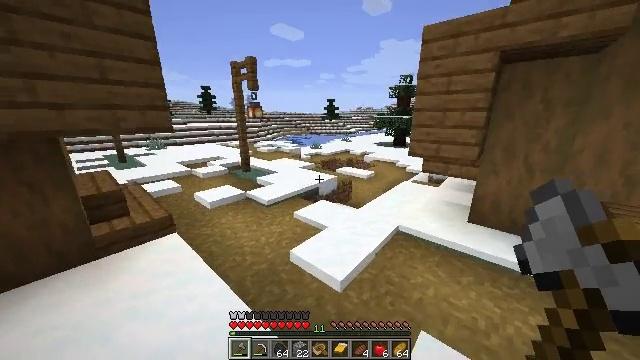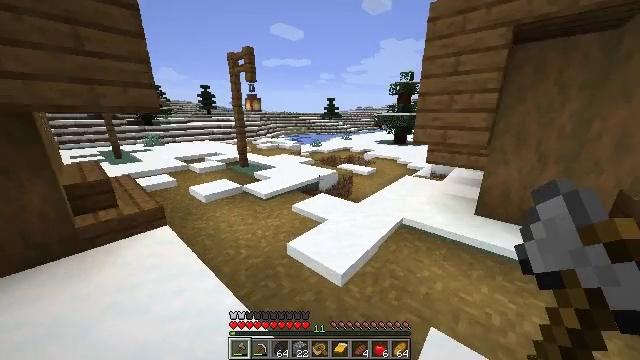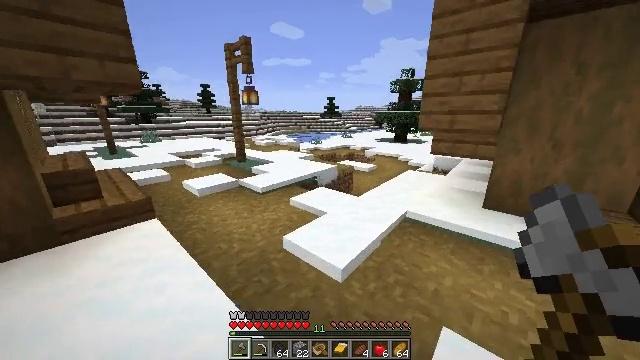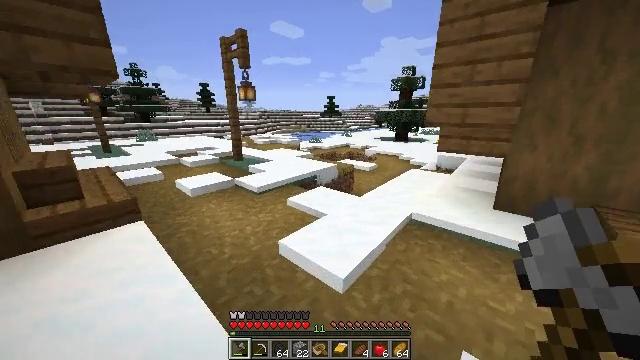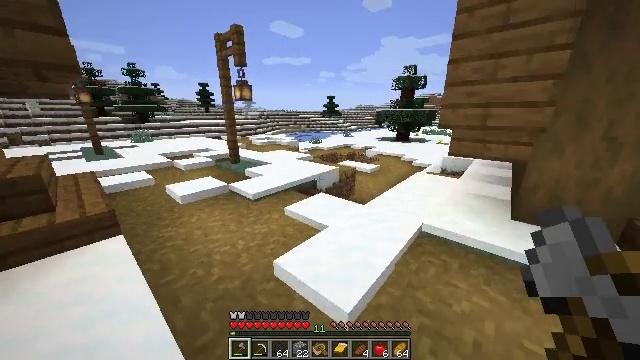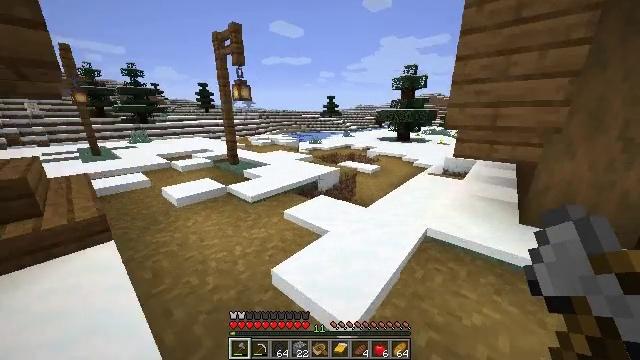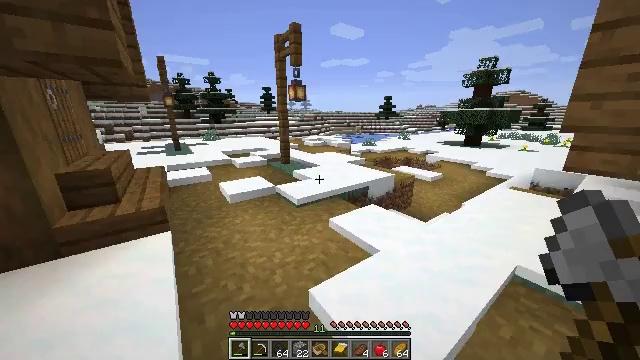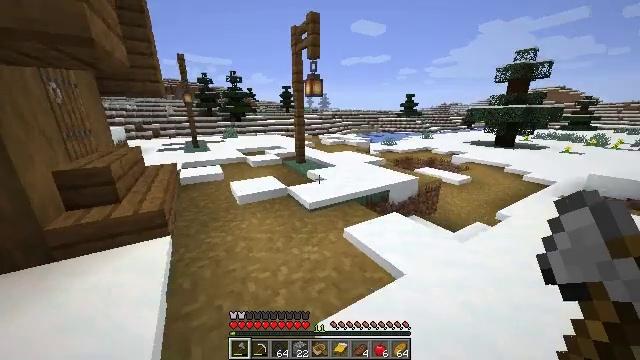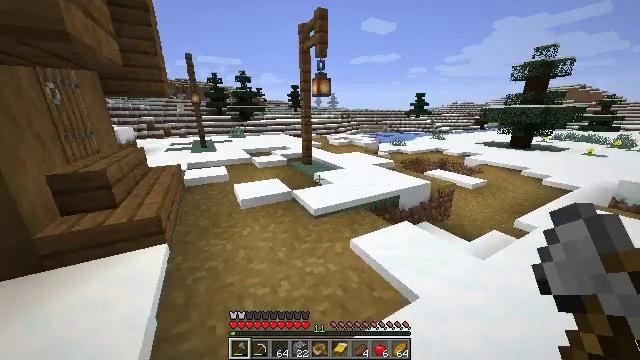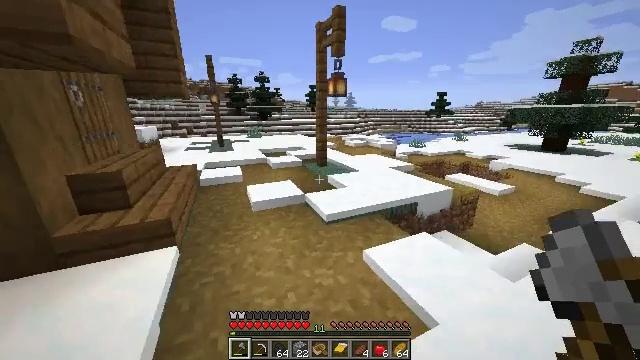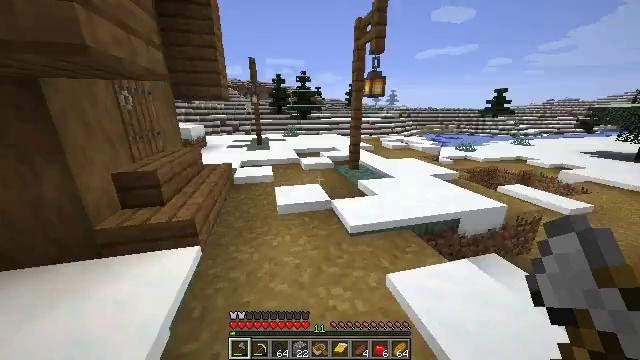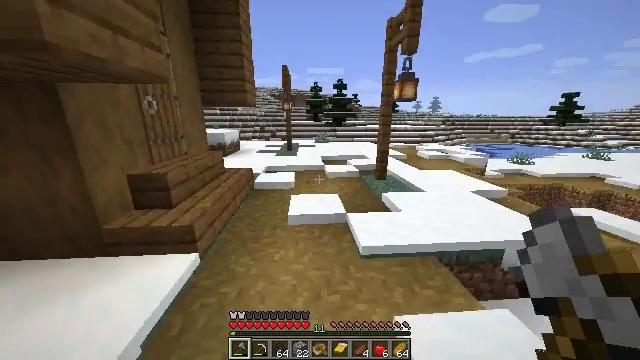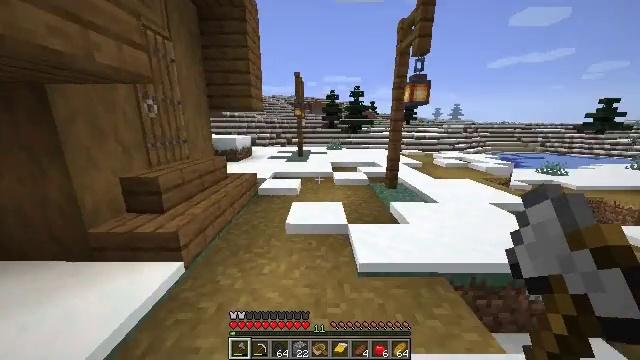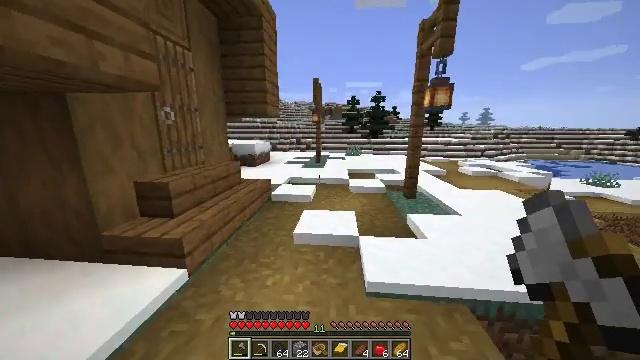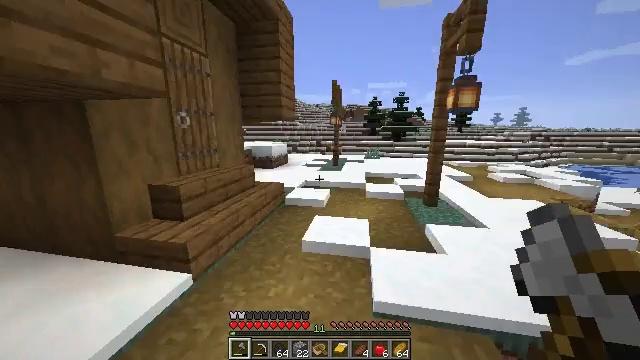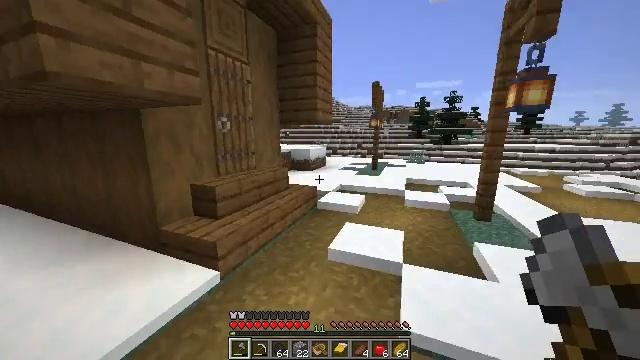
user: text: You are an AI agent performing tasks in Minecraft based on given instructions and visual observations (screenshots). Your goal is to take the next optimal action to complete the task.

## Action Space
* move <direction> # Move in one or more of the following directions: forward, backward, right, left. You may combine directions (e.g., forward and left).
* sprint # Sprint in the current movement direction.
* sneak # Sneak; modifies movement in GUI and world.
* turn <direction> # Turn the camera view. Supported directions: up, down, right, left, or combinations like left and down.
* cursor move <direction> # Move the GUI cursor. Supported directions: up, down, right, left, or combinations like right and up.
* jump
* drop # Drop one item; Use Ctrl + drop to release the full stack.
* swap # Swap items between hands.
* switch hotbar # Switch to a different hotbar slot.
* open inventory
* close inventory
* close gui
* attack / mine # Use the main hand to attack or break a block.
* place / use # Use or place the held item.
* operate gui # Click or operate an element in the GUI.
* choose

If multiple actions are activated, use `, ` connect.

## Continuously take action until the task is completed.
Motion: motion action
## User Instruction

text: Break the lantern to collect it.
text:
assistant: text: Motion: move forward, sprint
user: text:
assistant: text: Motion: move forward, sprint
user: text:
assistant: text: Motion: move forward, sprint
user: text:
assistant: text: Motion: move forward, sprint
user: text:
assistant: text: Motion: move forward, sprint
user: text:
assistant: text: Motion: move forward, turn left
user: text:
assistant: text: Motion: move forward, turn left
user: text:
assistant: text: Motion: move forward, turn left
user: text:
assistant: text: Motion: move forward and move right, turn left
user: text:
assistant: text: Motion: move forward and move right, turn left
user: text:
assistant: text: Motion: move forward and move right, turn left and up
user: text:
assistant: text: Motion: move forward and move right, turn left and up
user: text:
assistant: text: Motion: move forward and move right, turn left and up
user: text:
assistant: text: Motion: move forward and move right, turn left
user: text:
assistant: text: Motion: move forward and move right, turn left
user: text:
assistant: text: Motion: move forward and move right, turn left and up
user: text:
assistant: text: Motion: move forward and move right, turn left and up
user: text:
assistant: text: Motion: move forward and move right, turn left and up
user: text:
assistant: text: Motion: move forward and move right, turn left and up
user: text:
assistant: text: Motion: move forward and move right, turn left and up
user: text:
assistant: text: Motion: move forward and move right
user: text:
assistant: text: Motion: move forward and move right
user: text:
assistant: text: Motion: move forward and move right, turn left and up
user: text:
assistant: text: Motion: move forward and move right, turn left and up, use / place
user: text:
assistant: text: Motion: move forward, use / place
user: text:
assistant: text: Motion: move forward, use / place
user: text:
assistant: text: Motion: move forward, turn left
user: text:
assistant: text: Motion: move forward, turn left
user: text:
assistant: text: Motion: move forward, turn left
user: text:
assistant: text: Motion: move forward, turn left